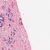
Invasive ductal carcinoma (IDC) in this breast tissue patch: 1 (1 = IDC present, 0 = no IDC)